Field crop: tomato
Growth stage: 1
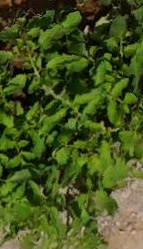
Species: tomato